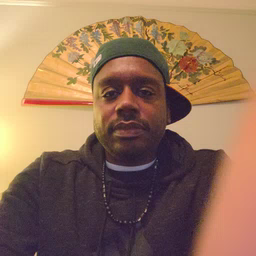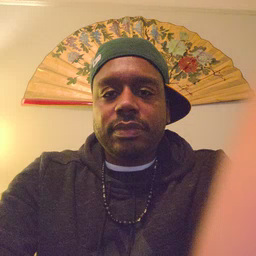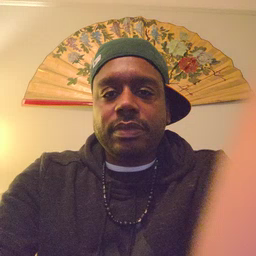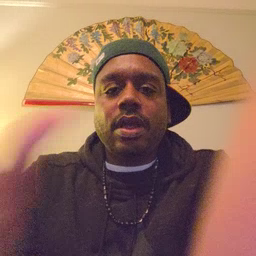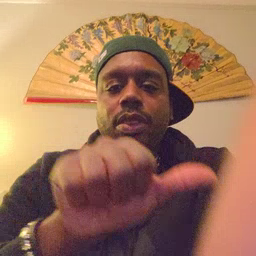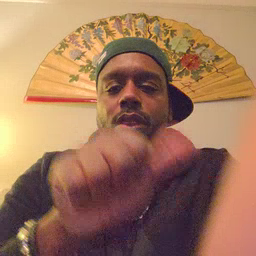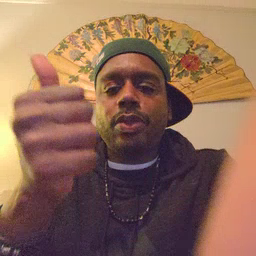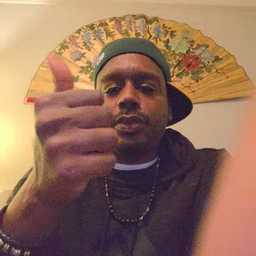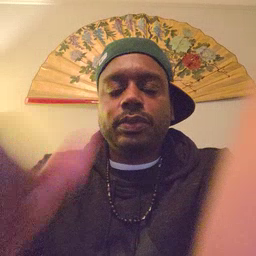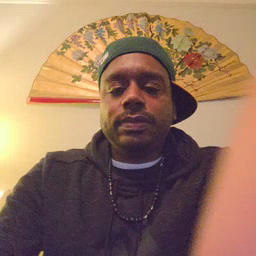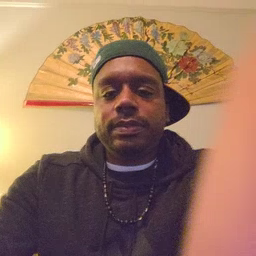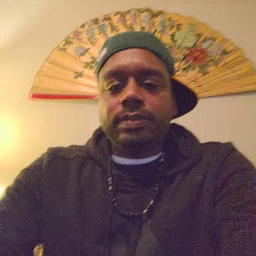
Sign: another